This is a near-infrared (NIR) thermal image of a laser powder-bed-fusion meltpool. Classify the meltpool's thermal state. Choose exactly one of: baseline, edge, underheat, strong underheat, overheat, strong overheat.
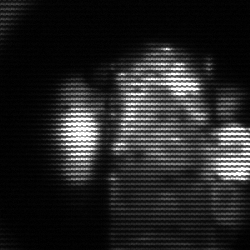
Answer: strong underheat